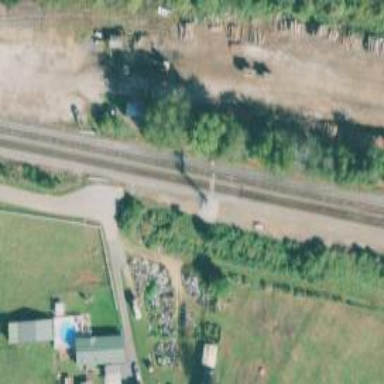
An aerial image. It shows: Railway signal.